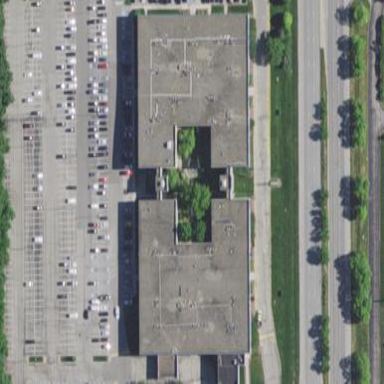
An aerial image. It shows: Office building.